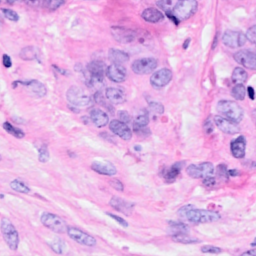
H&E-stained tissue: Breast